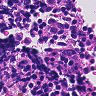
Metastatic tissue present: no